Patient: sex F, age 63
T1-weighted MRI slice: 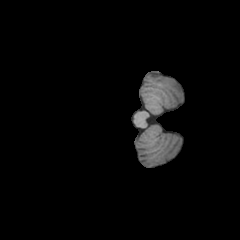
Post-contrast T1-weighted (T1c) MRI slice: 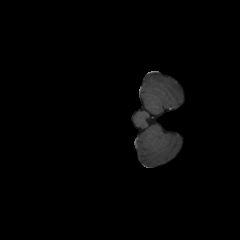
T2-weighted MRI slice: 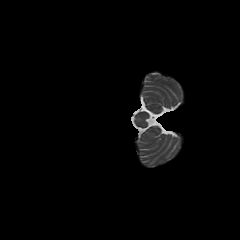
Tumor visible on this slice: no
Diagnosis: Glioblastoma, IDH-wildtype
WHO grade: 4